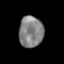
Tissue: prostate
Cell type: T cells
Senescence score: 0.3446
Nuclear area (px): 739
Mean DAPI intensity: 130.344